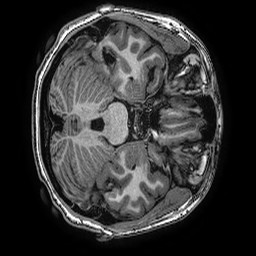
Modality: T1w
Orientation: axial
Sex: female
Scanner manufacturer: ge
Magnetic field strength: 3 T
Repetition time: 0.0077 s
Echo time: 0.003436 s